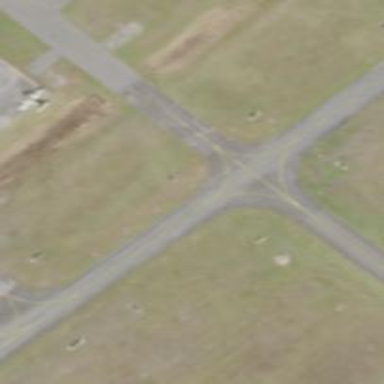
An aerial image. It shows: Image of taxiway at airport.